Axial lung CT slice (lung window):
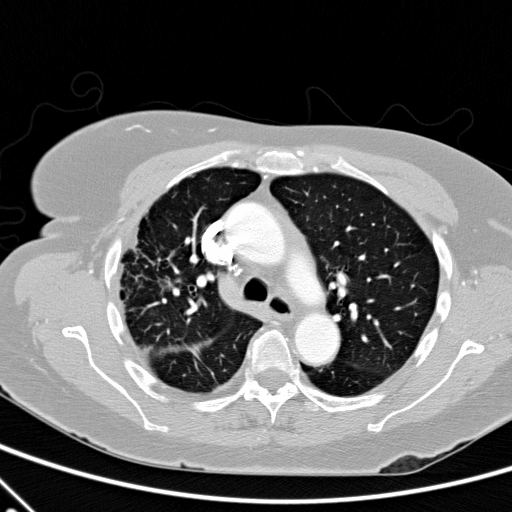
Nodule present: no